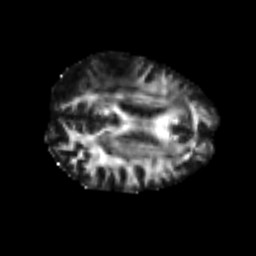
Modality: FA
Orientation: axial
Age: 49
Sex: male
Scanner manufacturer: siemens
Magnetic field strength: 3 T
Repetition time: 4.999 s
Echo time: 0.07946 s